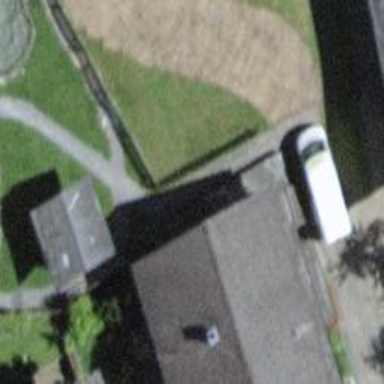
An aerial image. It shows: Toilets.